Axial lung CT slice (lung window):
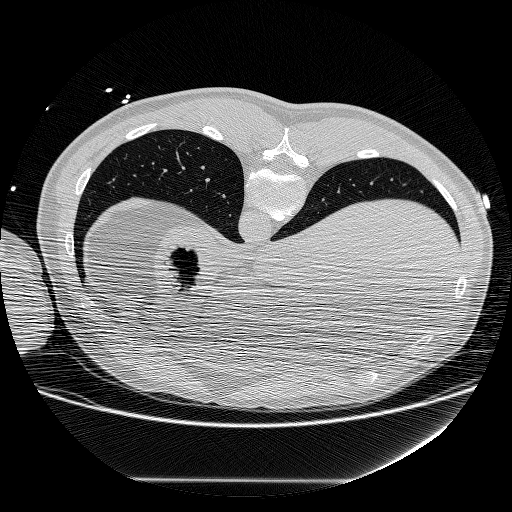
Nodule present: no